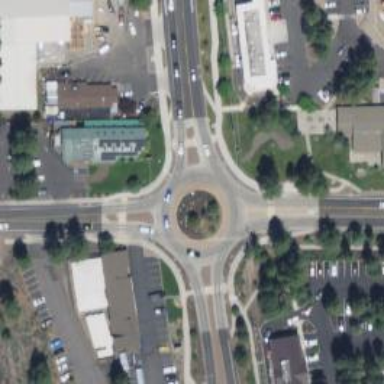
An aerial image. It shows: Secondary road around roundabout.